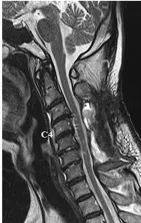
Image findings of his cervical spine after surgery (D,E). (E) Midsagittal T2-weighted MR image 4 weeks after surgery revealing adequate decompression of the spinal cord.
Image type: radiology (mri)